三年级 · 度量几何学
看图, 曲别针的长是 $\mathrm{mm}$ 。

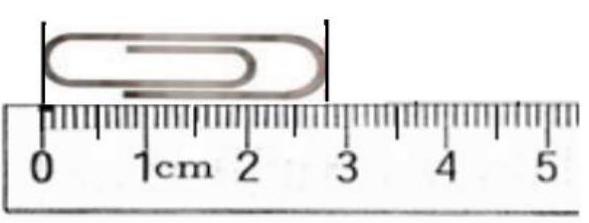
答案: 28